Question: For the past few months I've had an intermittent issue with connecting to CosmosDB through the Azure Portal when trying to use the Data Explorer. I get the error: "Failed to refresh the collection list. Please try again later."
I added my IP Address, enabled "Allow access from Azure Portal" and "Accept connections from within public Azure datacenters" but I am still unable to access or browse my data.
I've tried to disable/renable the firewall rules but this made no difference. I can't contact Microsoft as I have a developer account and they charge for support, so before I go down that route I wanted to see if anyone else had the issue?

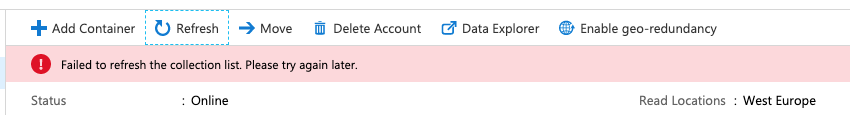
Answer: This was resolved by Azure support. If the subscription disabled due to a spending cap and is enabled again at the start of the month, this doesn't flow through to CosmosDB and has to be 'unblocked' by Azure support.
Seemed so unlikely that this would be the cause of issue, but I was wrong.